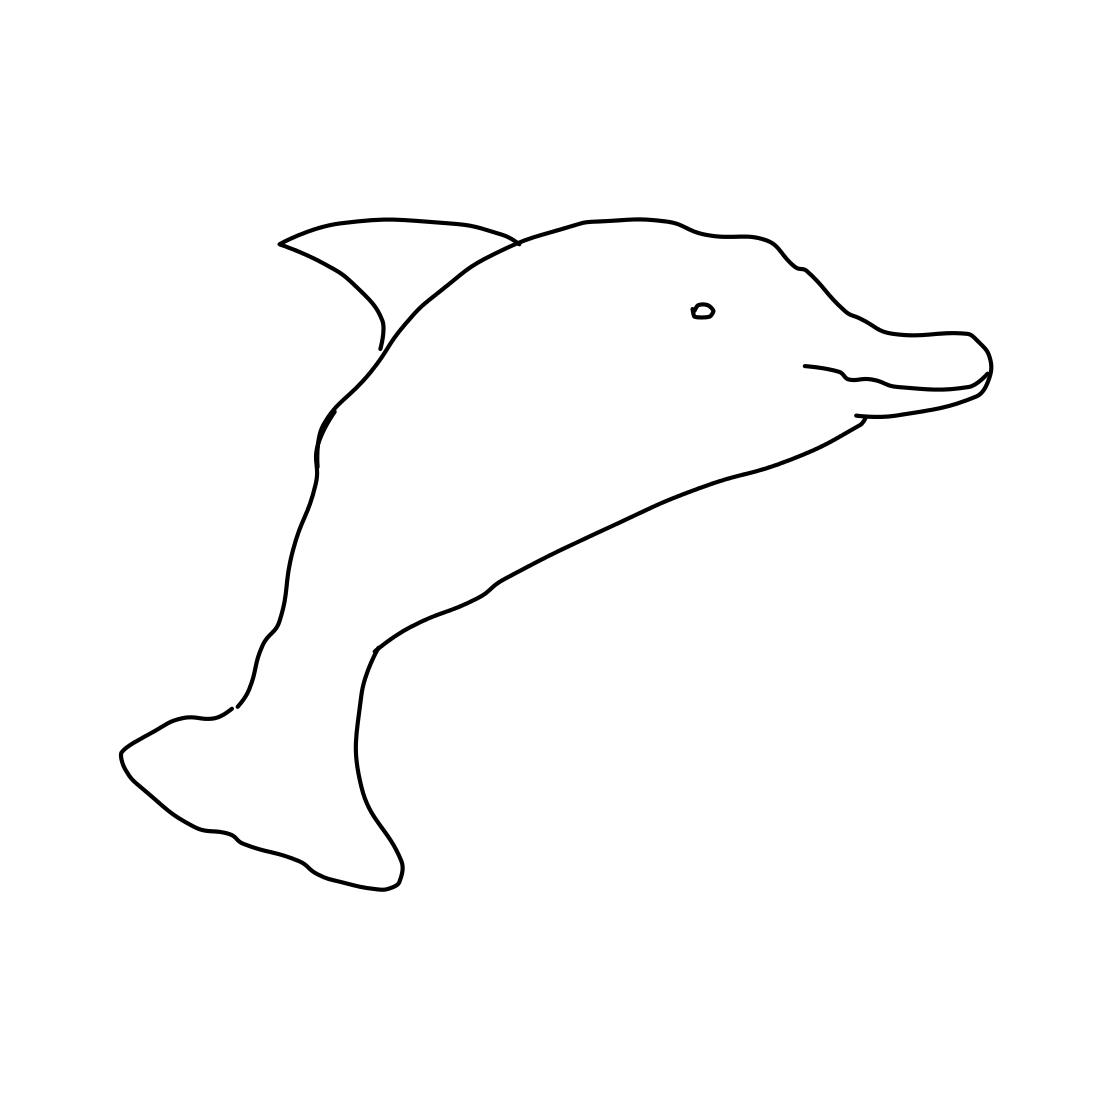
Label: dolphin